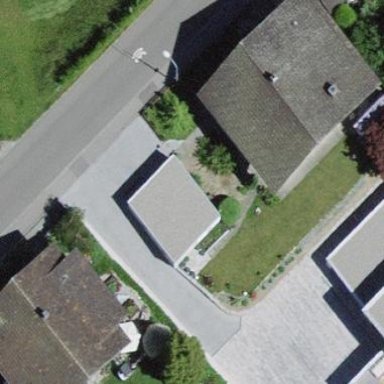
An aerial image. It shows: Garage building.